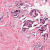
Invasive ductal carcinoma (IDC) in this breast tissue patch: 1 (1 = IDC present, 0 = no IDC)